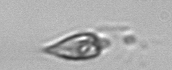
Label: Oxytoxum